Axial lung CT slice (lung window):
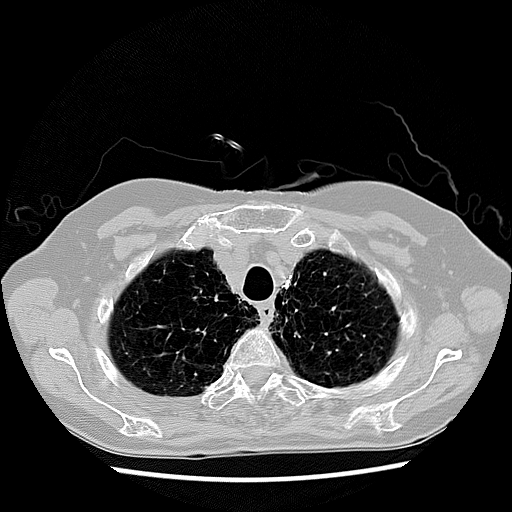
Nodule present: no